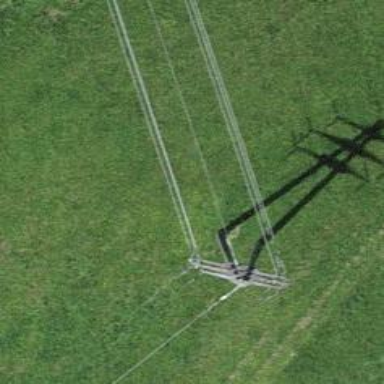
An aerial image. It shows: Power tower.